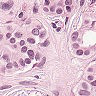
Metastatic tissue present: yes